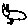
Label: cat